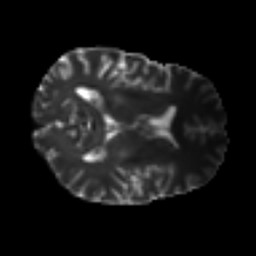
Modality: T2w
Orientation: axial
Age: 32
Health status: ill
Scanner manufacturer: philips
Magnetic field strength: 3 T
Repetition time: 9 s
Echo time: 0.127 s